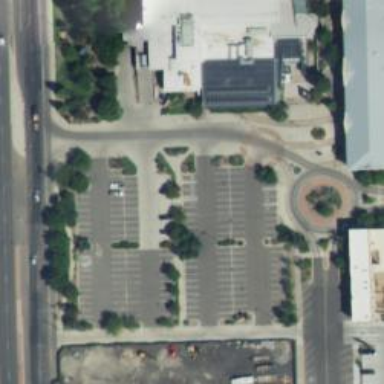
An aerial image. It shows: Parking space.